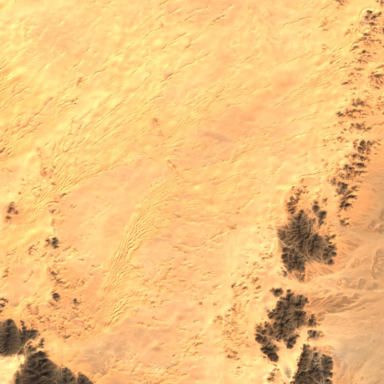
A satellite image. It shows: Desert landscape characterized by sand. This area resembles erg.